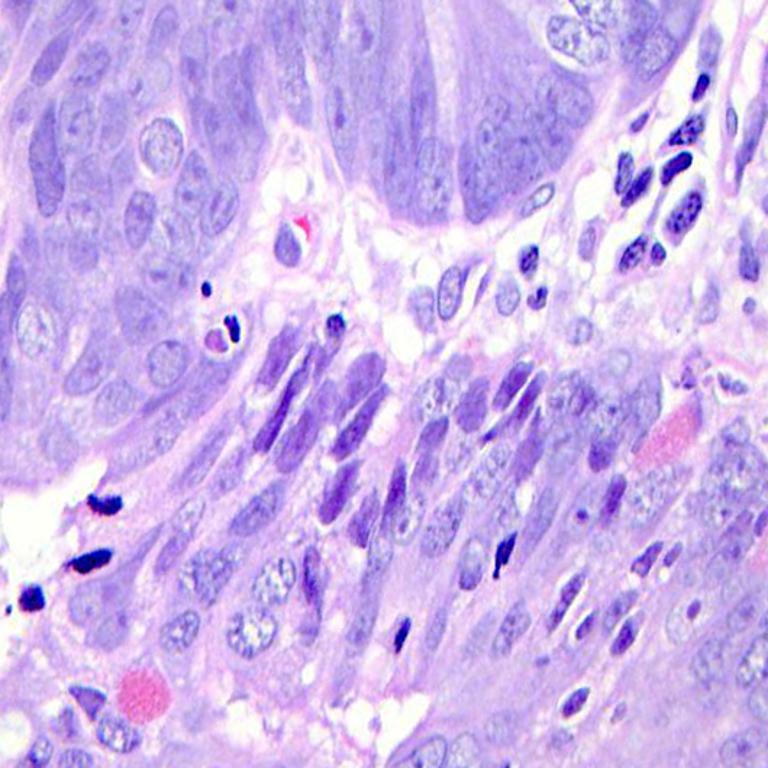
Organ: colon
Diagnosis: adenocarcinomas